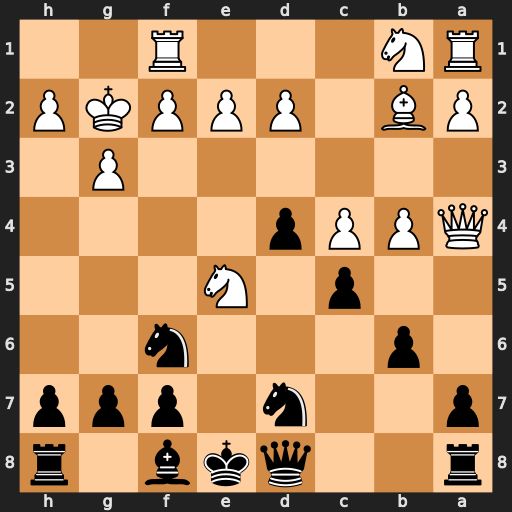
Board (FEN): r2qkb1r/p2n1ppp/1p3n2/2p1N3/QPPp4/6P1/PB1PPPKP/RN3R2
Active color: b
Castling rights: kq
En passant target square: -
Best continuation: b5 Qxb5 Rb8